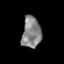
Tissue: prostate
Cell type: T cells
Senescence score: 0.2289
Nuclear area (px): 585
Mean DAPI intensity: 133.032